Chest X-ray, PA view. Patient: 45 years old, sex M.
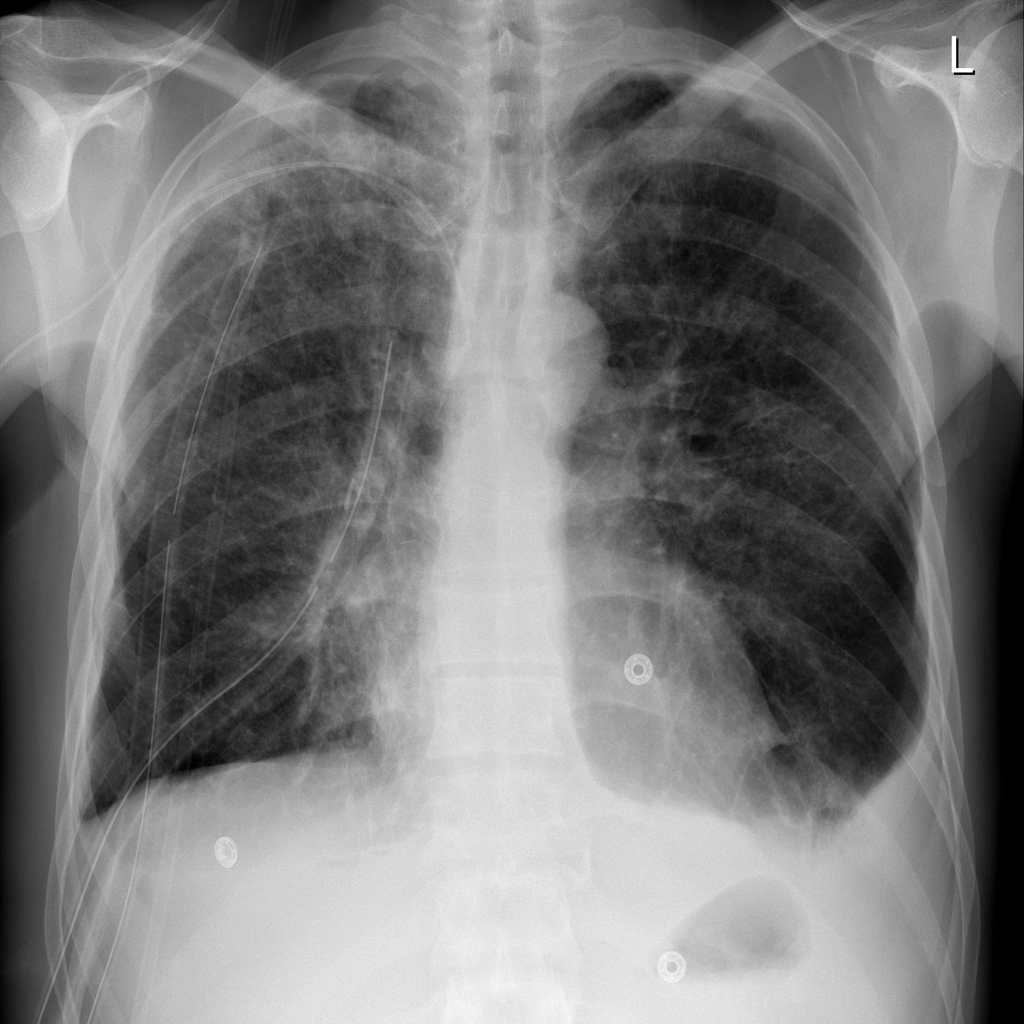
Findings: Pleural_Thickening